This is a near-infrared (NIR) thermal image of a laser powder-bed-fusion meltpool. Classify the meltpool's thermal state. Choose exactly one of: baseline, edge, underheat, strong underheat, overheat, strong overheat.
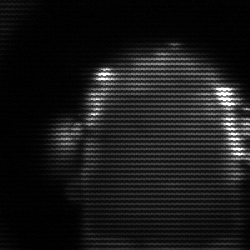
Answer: baseline